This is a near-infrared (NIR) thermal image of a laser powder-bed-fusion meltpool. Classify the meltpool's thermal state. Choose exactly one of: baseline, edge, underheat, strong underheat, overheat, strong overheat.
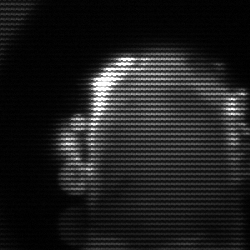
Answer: baseline